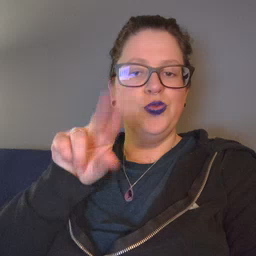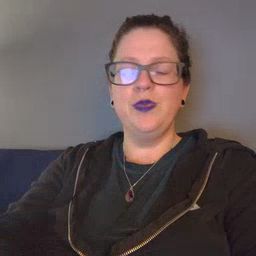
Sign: no